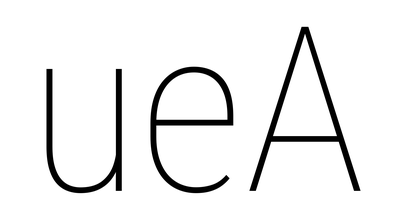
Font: Roboto_Condensed_Thin